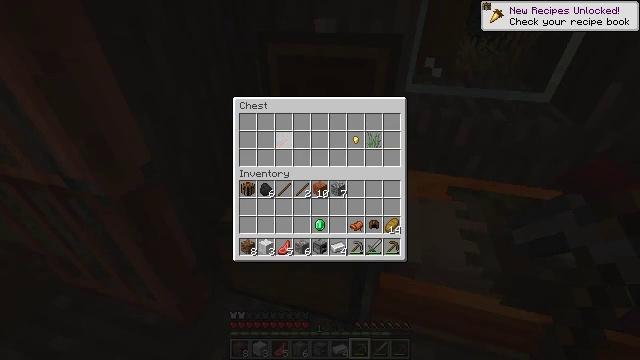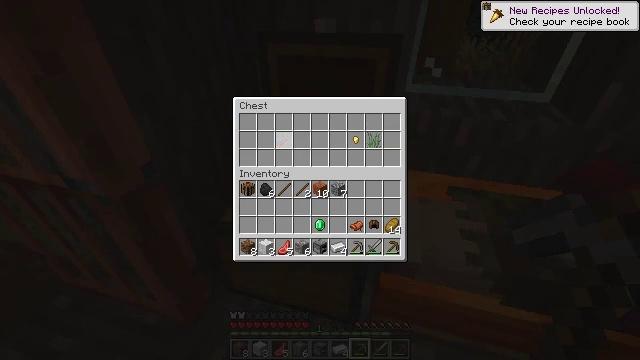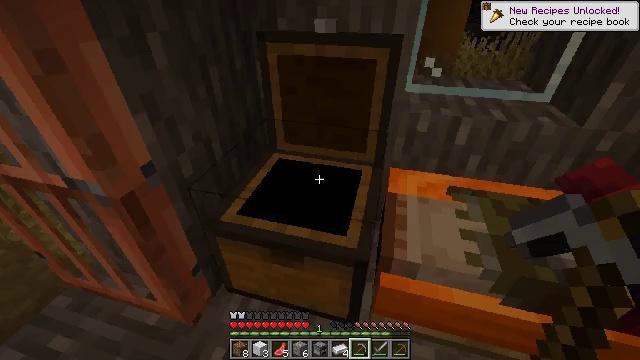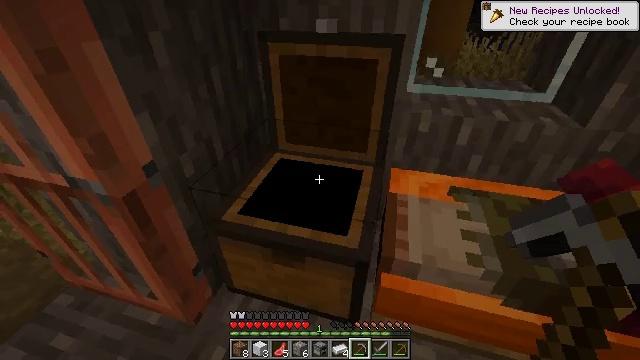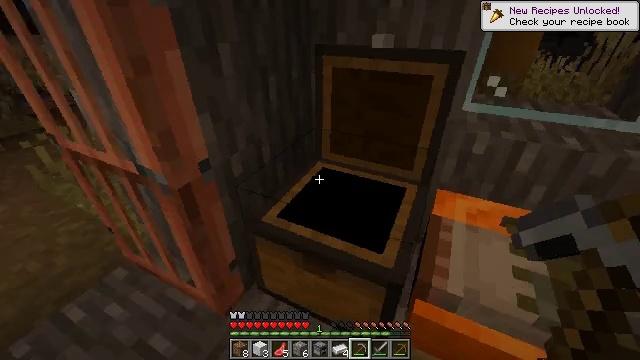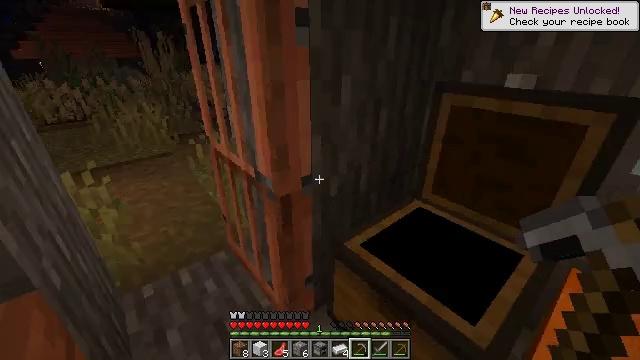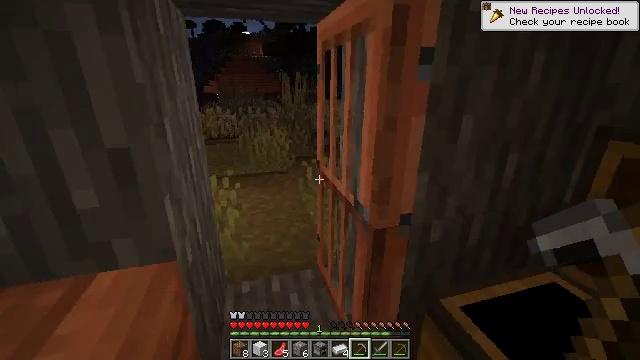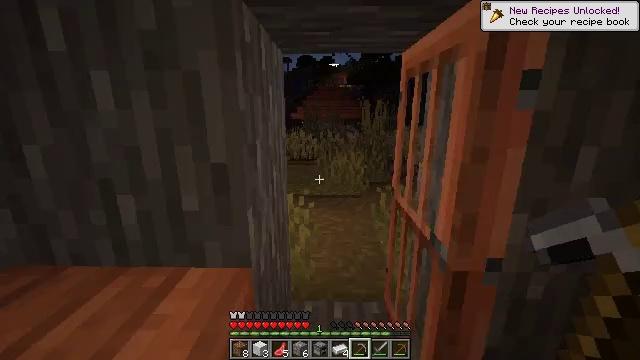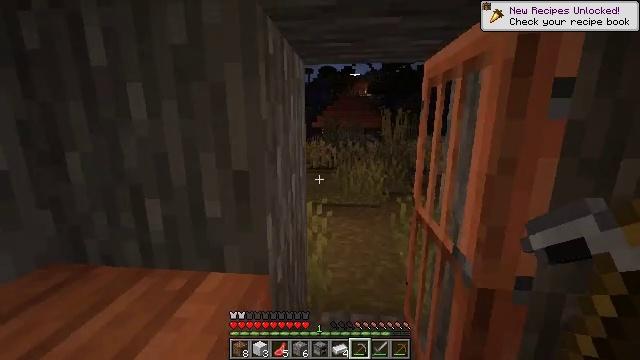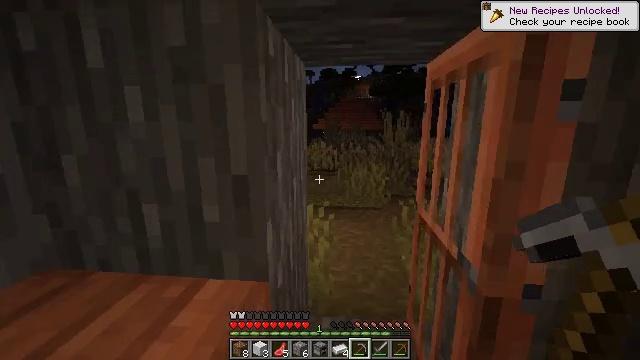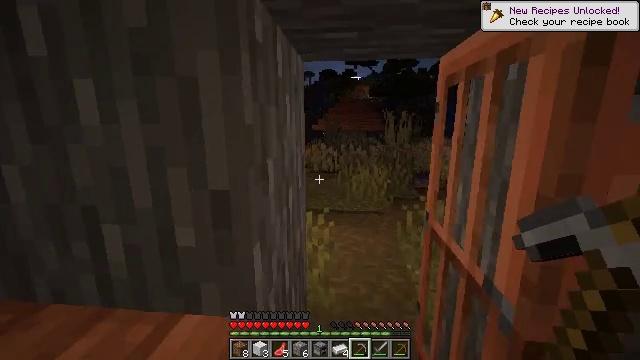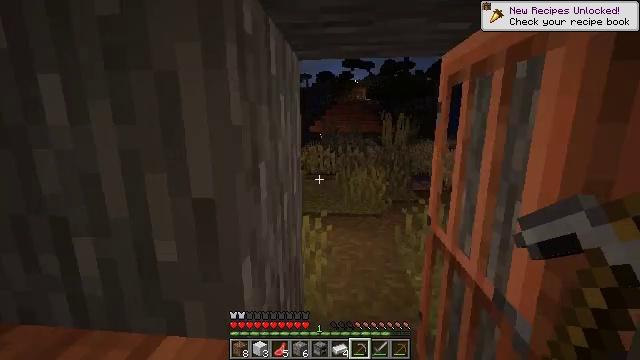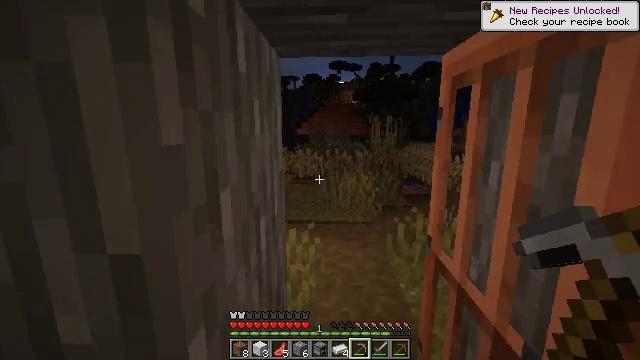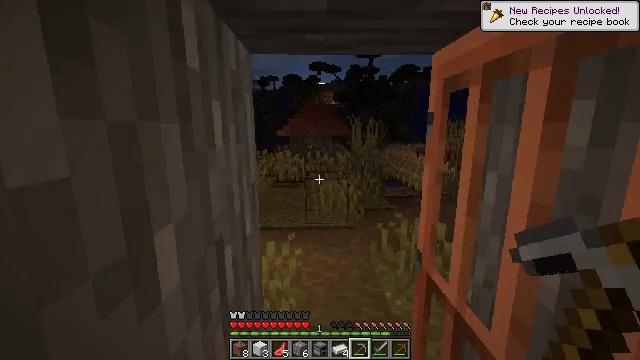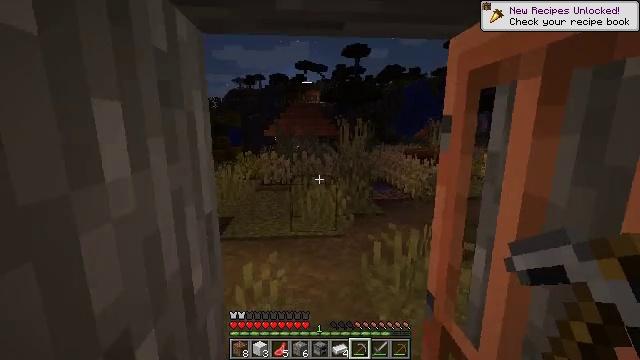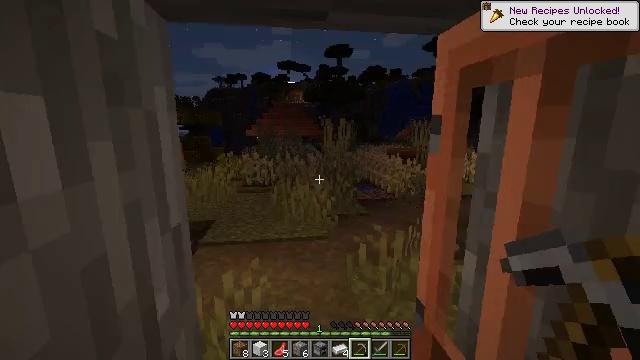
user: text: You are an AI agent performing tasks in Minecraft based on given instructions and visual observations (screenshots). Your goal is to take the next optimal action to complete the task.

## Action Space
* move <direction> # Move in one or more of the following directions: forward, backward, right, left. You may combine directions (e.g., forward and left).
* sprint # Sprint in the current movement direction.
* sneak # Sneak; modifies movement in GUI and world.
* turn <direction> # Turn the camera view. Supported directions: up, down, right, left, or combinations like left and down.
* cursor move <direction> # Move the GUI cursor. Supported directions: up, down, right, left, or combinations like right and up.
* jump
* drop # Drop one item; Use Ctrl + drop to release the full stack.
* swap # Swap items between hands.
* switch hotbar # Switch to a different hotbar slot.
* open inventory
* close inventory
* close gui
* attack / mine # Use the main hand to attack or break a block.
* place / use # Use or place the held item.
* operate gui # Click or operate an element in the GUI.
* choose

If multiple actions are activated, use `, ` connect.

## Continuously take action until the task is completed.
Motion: motion action
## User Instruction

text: Destroy the orange bed to move it.
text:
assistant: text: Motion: sneak, choose
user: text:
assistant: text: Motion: sneak
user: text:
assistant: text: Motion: close gui
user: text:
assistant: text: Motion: turn left and up, open inventory
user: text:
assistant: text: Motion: turn left and up
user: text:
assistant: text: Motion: turn left and up
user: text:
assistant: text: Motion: turn left and up
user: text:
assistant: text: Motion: turn left and up
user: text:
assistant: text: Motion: move forward
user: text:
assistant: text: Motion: move forward
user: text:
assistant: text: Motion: move forward
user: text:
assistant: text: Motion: move forward, turn right
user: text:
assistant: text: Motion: move forward, turn right
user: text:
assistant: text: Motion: move forward, turn right
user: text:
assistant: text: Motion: move forward, turn right
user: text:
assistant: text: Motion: move forward, turn right
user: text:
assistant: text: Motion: move forward and move right, turn right
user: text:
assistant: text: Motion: move forward and move right
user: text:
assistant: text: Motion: move forward
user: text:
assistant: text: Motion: move forward
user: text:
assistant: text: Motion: move forward, turn right
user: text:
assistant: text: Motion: move forward, turn right and down
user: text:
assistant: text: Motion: move forward, turn right and down
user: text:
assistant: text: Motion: move forward, turn right and down
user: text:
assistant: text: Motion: move forward, turn right and down
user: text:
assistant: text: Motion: move forward, turn right
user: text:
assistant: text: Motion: move forward, turn right
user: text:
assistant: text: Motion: move forward
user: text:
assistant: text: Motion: move forward
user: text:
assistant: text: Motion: move forward